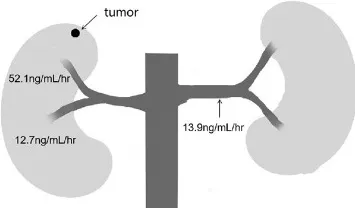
(B) Plasma renin activity values at various sampling points in the vasculature of the renal veins.
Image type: radiology (ct)